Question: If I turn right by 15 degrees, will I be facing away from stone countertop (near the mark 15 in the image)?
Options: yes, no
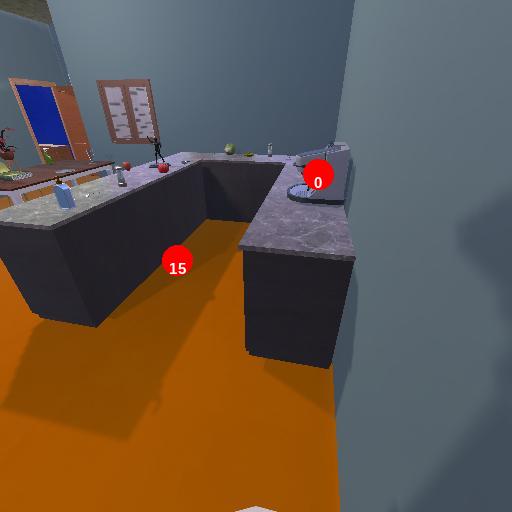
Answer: yes